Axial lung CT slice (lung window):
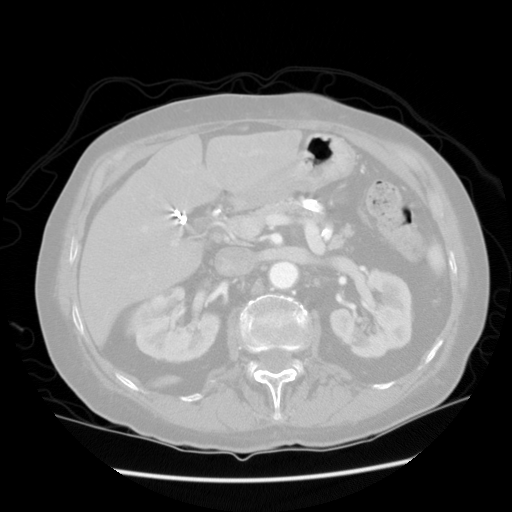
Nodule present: no